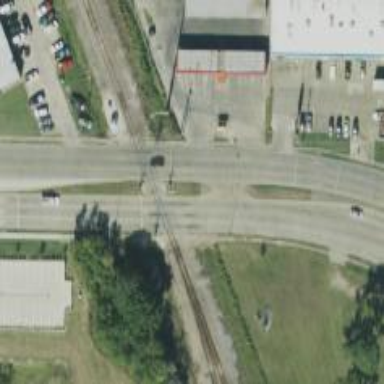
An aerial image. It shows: Railway crossing with lights and diagonal stripes.